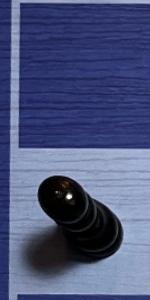
Label: Pawn_Black